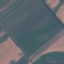
Label: AnnualCrop